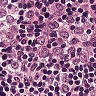
Metastatic tissue present: yes